Question: I currently have a set of data points (hit counts), which are structured as a time series. The data is something like:
'''
time hits
20 200
32 439
57 512
'''
How can I fit a curve to this data or find a formula so that I can predict points in the future? Ideally, I can answer a question like "How many views will there be when the time is 100?"
Thanks for your help!
EDIT: What I've tried so far:
I've tried a variety of methods, including:
1. Creating a Logistic Regression using sklearn (however, there are no features for the data)
2. Creating a curve fit using optimize.curve_fit from scipy (however, I don't have a function for the data)
3. Creating a function from a UnivariateSpline to pass into curve_fit (something went wrong, I can't pin it down)
I'm trying to model when content goes viral, so I assume that a polynomial or exponential curve is ideal.
I tried the links from @Bill previously, but I have no function for the data. Do you know how I can find one?
EDIT 2:
Here's a sample of about two days of data:

<URL> is what is expected over time.
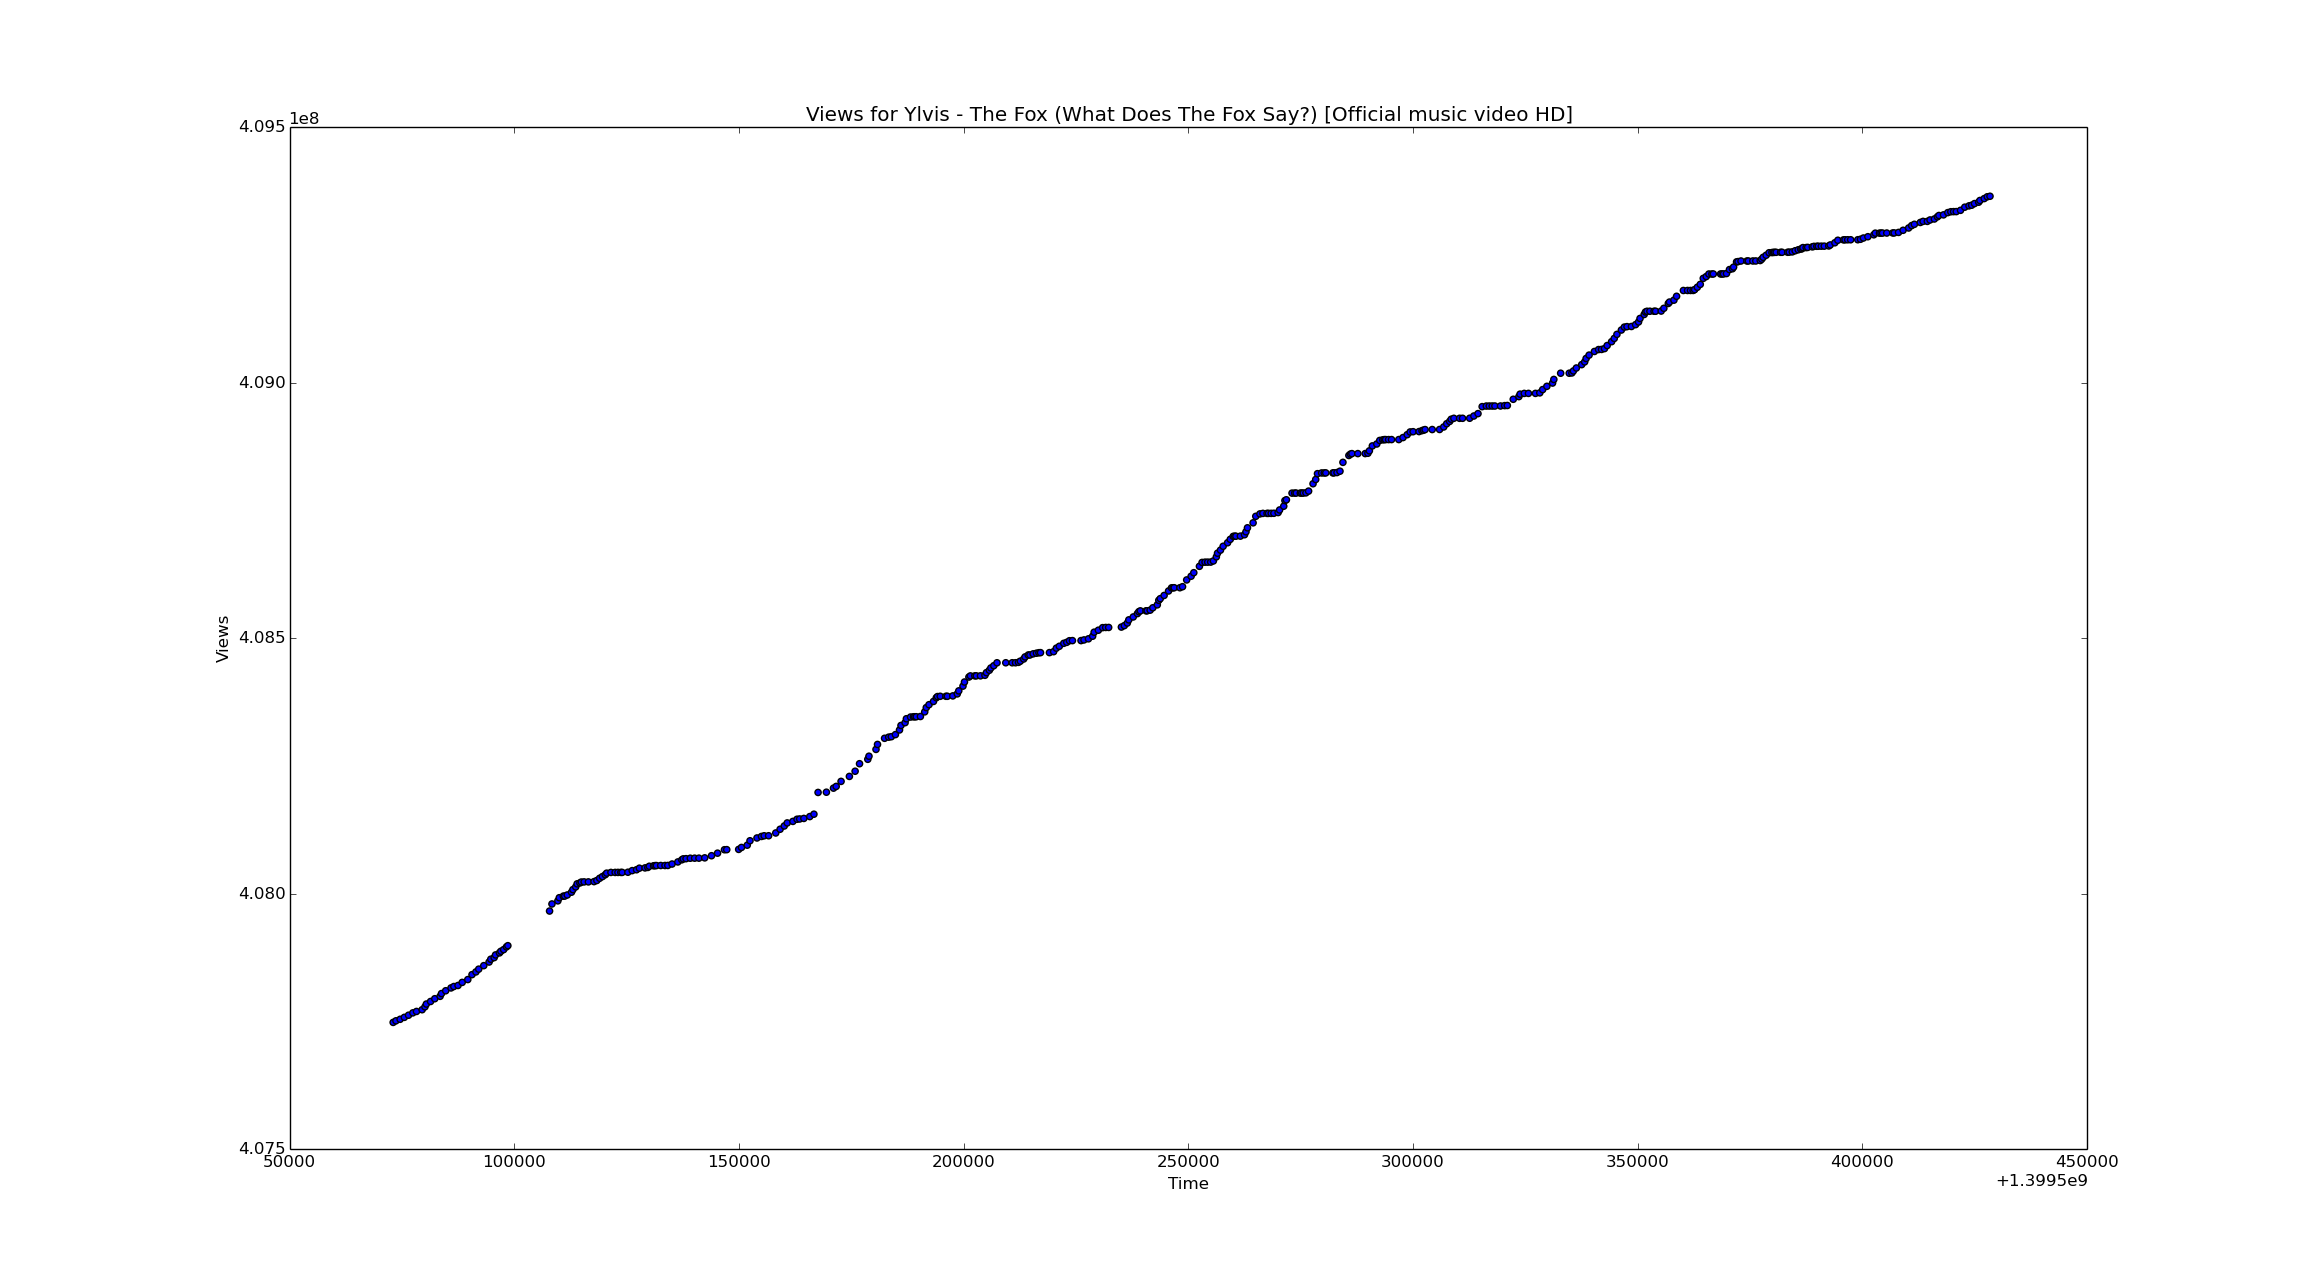
Answer: As other people have said it is difficult to give an answer with so few information.
I suggest you to define some new variable like time, time*time, time*time*time and to fit a LinearRegression model using this as input variable.
I will start with these and then in case using something of more complex like neural network (not in sklearn) or SVR.
Hope this can help.